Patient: sex F, age 46
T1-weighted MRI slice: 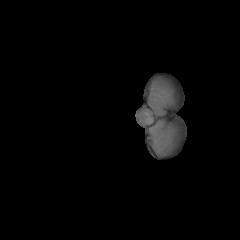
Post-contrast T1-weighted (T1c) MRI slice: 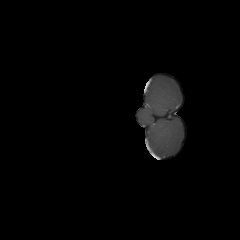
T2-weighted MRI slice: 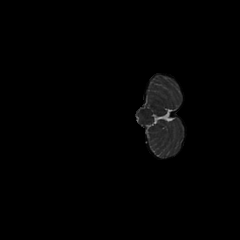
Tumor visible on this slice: no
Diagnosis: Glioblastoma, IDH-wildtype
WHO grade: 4